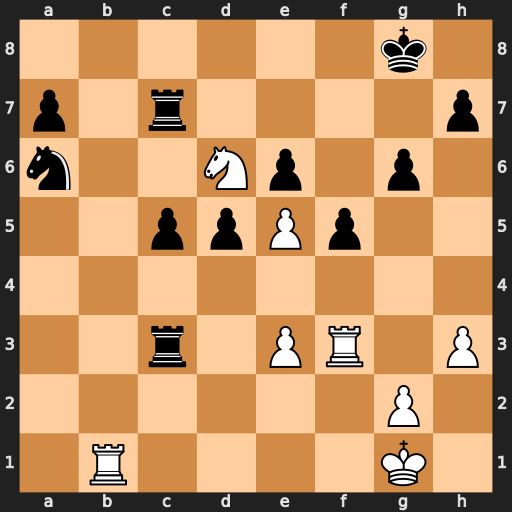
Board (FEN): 6k1/p1r4p/n2Np1p1/2ppPp2/8/2r1PR1P/6P1/1R4K1
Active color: w
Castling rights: -
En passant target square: -
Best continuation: Nb5 Re7 Nxc3